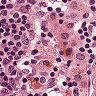
Metastatic tissue present: no